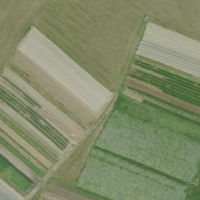
EUNIS habitat code: 24
Species observed at this site:
Melilotus albus